Question: I have used xcode 4.6 for past 4 months.
All apps are working fine till now.
Now i have received a new application source code for some changes.
When ever i executes the application. I showing an error that was
'The document "DetailTransactionPage.xib" could not be opened. Could not read archive.'
'Please use a newer version of Xcode. Consider changing the document's Development Target to preserve compatibility'
Any interface builder is not able to open.
I have tried to open with 4.5.2, 4.3.3 as well but no use.

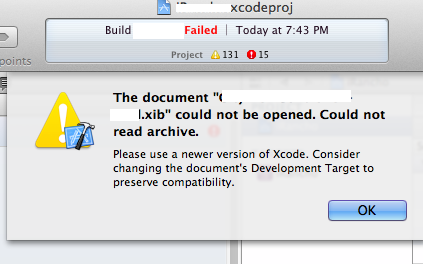
Answer: As I guess, the source code you have got may be built with different Xcode version rather than you are using right now.
So, I think you need to perform following steps.
1. Right click on XXX.xib file and select "Show File Inspector."
2. Go to Interface Builder Document.
3. Change Development option with the version of Xcode you are using.
Hope that helps you.